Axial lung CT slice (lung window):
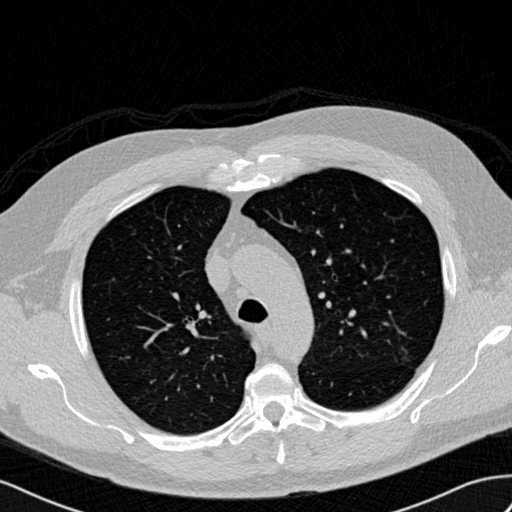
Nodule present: no